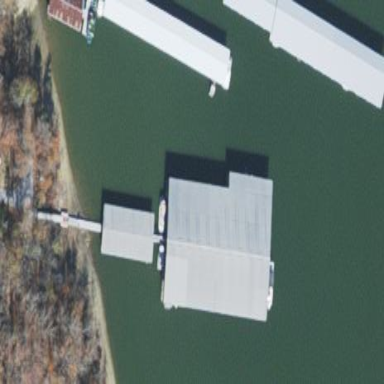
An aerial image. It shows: Building dedicated for boat storage.